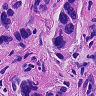
Metastatic tissue present: yes